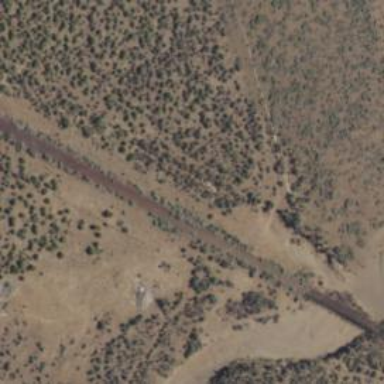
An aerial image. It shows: Abandoned railway.